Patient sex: M
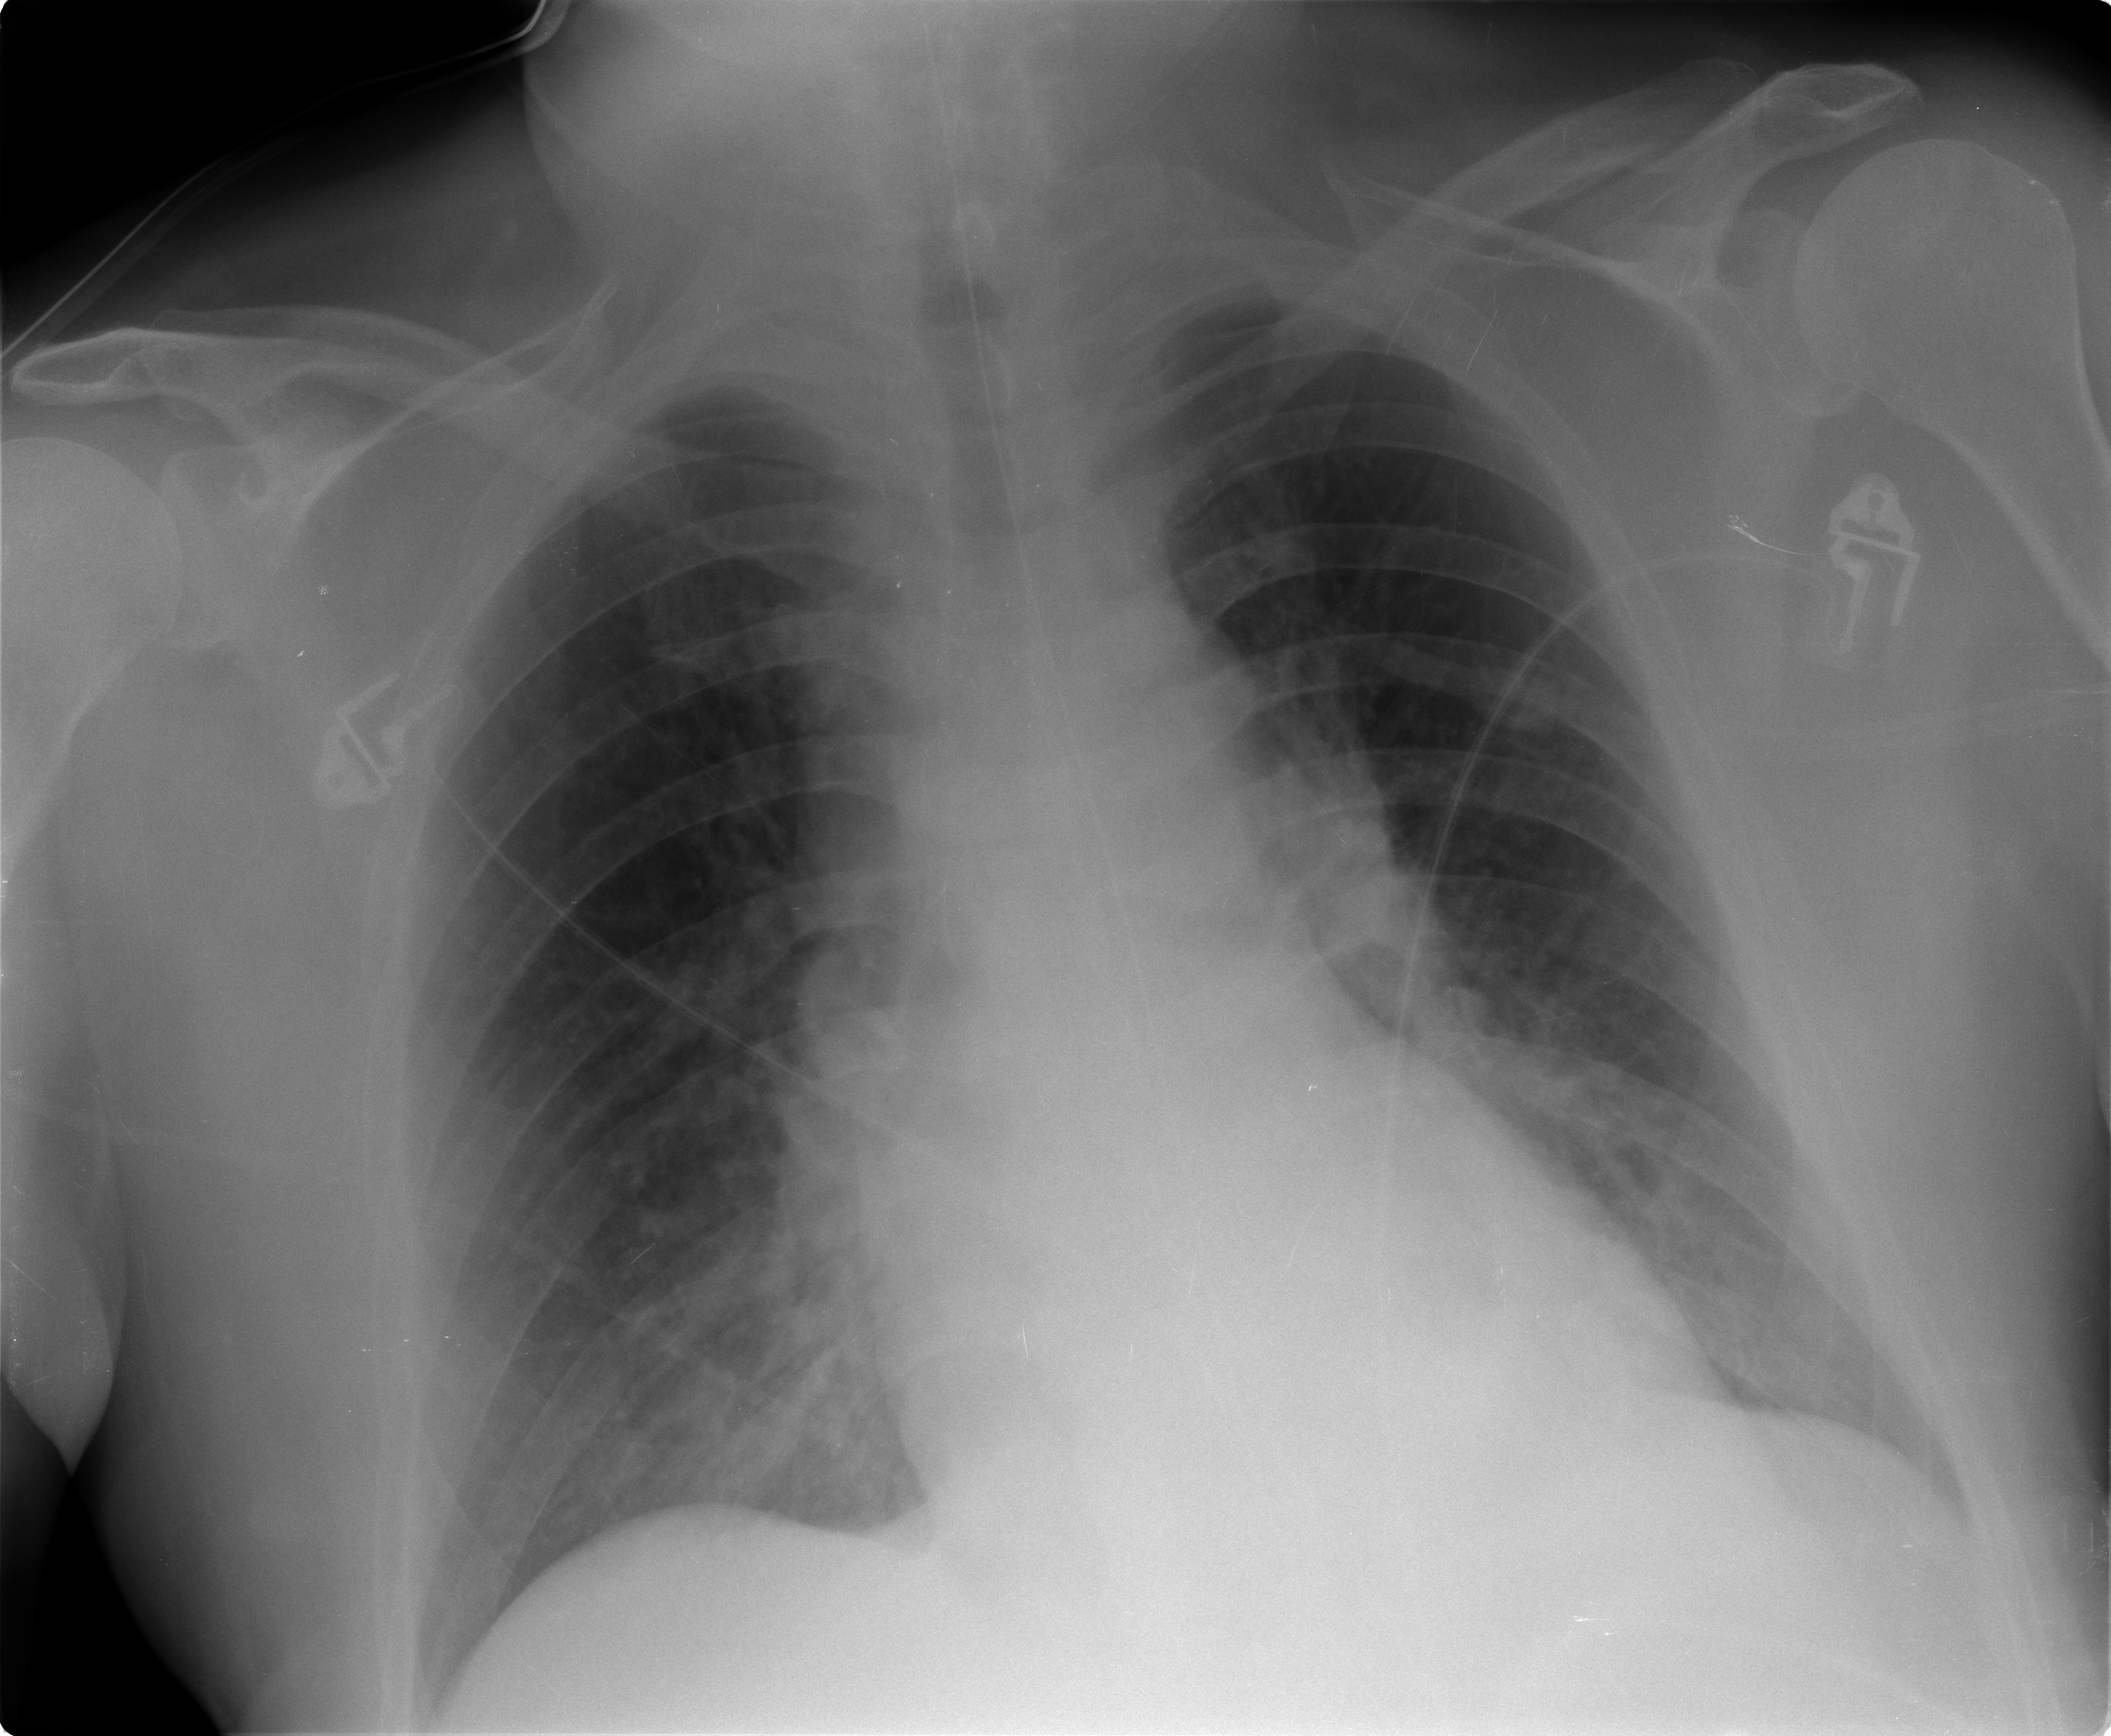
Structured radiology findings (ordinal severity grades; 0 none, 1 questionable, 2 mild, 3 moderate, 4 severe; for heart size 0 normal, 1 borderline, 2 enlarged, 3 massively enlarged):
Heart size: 0
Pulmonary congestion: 0
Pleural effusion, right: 0
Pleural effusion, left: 0
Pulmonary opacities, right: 0
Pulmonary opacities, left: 0
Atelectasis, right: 2
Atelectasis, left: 0